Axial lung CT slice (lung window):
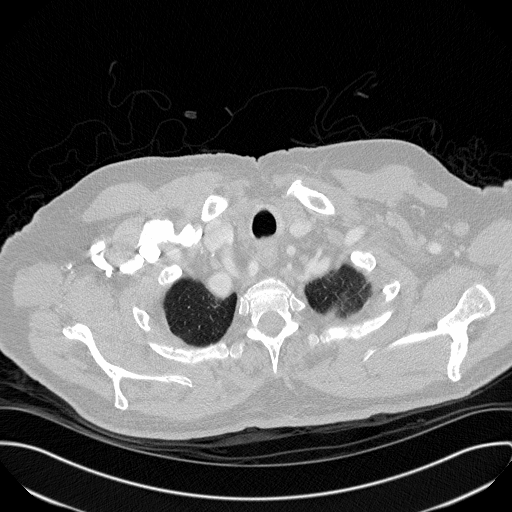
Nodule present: no